Question: everybody. My English is poor. I hope the predecessors can understand.
I'm having a problem developing today: The technology stack is angular 6.x and Web API 1.x. I used Withcredentials = true in the angular interceptor. As shown in the following code:
'''
intercept(
req: HttpRequest<any>,
next: HttpHandler
): Observable<HttpEvent<any>> {
req = req.clone({
withCredentials: true,
url: AppIdConfig.serverUrl + req.url,
headers: new HttpHeaders({
'Content-Type': 'application/json',
'Accept': 'application/json'
})
});
// ... other code
}
'''
For Cros, my C # code is as follows:
'''
protected override Task<HttpResponseMessage> SendAsync(HttpRequestMessage request, CancellationToken cancellationToken)
{
bool isCorsRequest = request.Headers.Contains(Origin);
bool isPreflightRequest = request.Method == HttpMethod.Options;
if (isCorsRequest)
{
if (isPreflightRequest)
{
return Task.Factory.StartNew<HttpResponseMessage>(() =>
{
HttpResponseMessage response = new HttpResponseMessage(HttpStatusCode.OK);
response.Headers.Add(AccessControlAllowOrigin, request.Headers.GetValues(Origin).First());
string accessControlRequestMethod = request.Headers.GetValues(AccessControlRequestMethod).FirstOrDefault();
if (accessControlRequestMethod != null)
{
response.Headers.Add(AccessControlAllowMethods, accessControlRequestMethod);
}
string requestedHeaders = string.Join(", ", request.Headers.GetValues(AccessControlRequestHeaders));
if (!string.IsNullOrEmpty(requestedHeaders))
{
response.Headers.Add(AccessControlAllowHeaders, requestedHeaders);
}
return response;
}, cancellationToken);
}
else
{
return base.SendAsync(request, cancellationToken).ContinueWith<HttpResponseMessage>(t =>
{
HttpResponseMessage resp = t.Result;
resp.Headers.Add(AccessControlAllowOrigin, request.Headers.GetValues(Origin).First());
return resp;
});
}
}
else
{
return base.SendAsync(request, cancellationToken);
}
}
'''

Hope to get your help thank you!
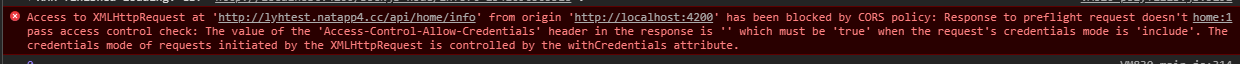
Answer: You have to initialize a CORS policy in your ASP.NET Web API project.
It allows you to accept or reject (depends on your policy) the request from your client.
<URL>
This link may help you ;)